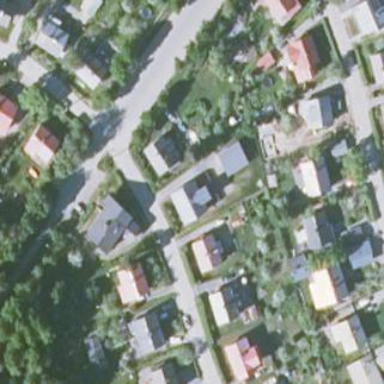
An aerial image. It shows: Residential area.